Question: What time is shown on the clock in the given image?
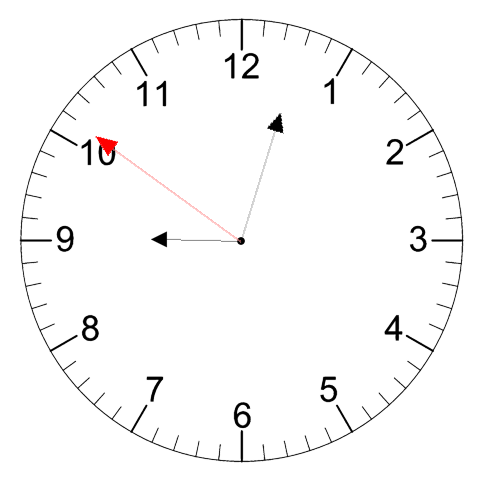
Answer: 09:02:51